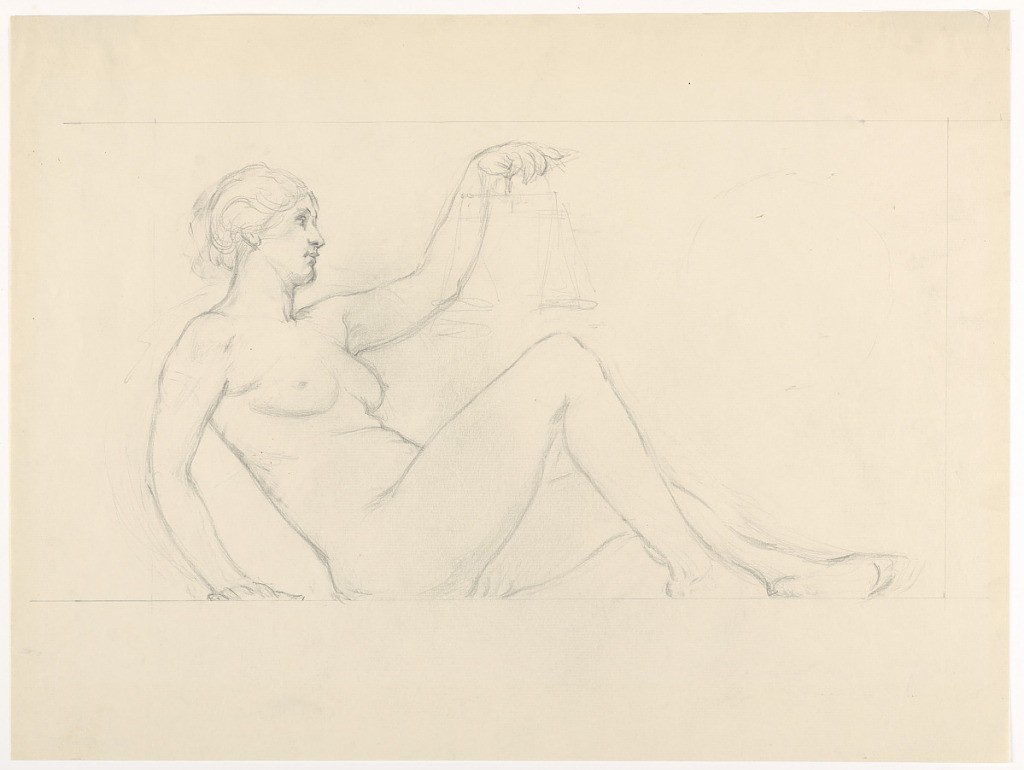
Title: Study for "Equity" in "The Common Law" Frieze for "The Reign of Law" Mural at New York Appellate Division Courthouse
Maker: Kenyon Cox, American, 1856–1919
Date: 1898–99
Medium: Graphite on off-white laid paper
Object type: Drawing
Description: Nude female figure in semi-reclining position, facing to the right. Held up in her left hand, center, a pair of scales.